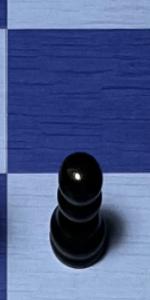
Label: Pawn_Black